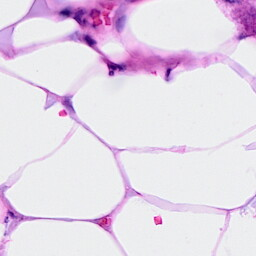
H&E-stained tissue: Breast